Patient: sex F, age 46
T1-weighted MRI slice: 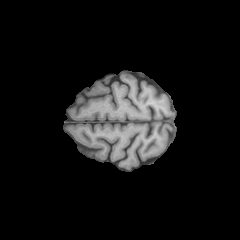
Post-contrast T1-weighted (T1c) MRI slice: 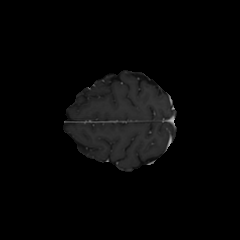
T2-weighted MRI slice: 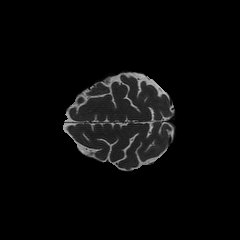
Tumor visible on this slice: no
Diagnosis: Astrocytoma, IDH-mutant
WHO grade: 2